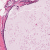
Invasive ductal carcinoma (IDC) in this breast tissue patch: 0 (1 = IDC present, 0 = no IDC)